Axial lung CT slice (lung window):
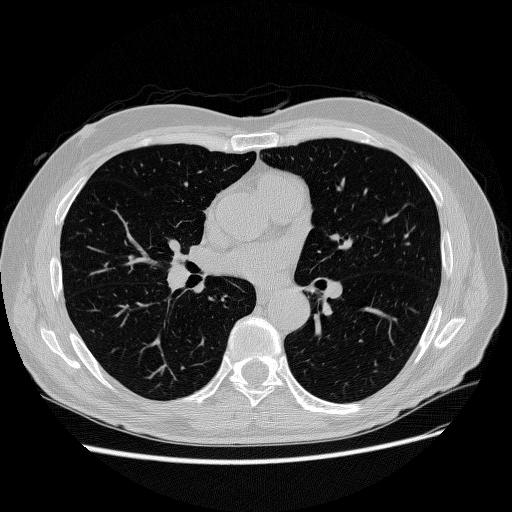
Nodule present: no